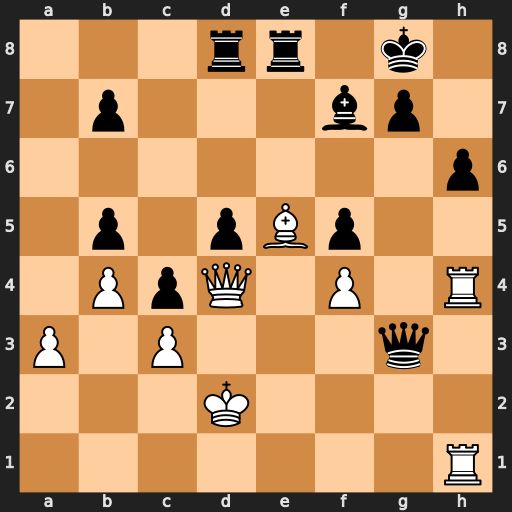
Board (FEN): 3rr1k1/1p3bp1/7p/1p1pBp2/1PpQ1P1R/P1P3q1/3K4/7R
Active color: w
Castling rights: -
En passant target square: -
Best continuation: Rxh6 Qg2+ Kc1 gxh6 Rg1 Qg4 Rxg4+ fxg4 Bh8